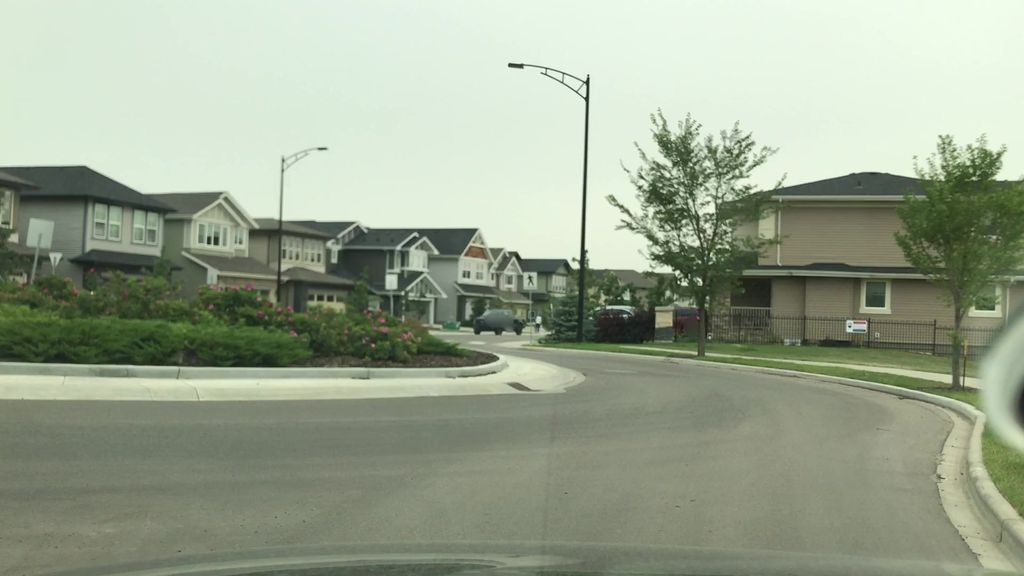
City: edmonton